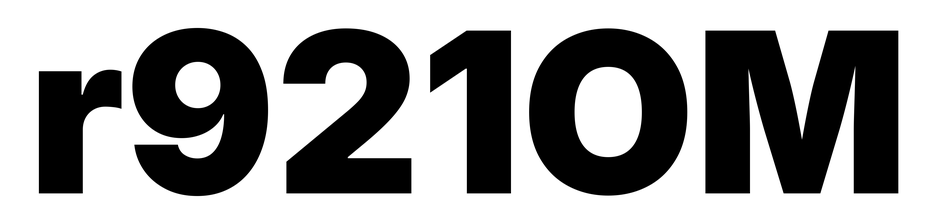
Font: Inter_Black